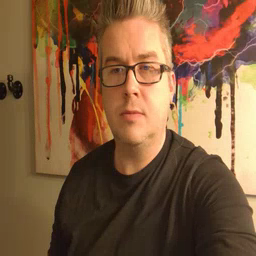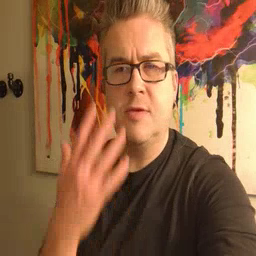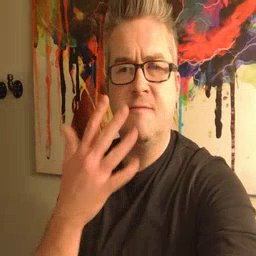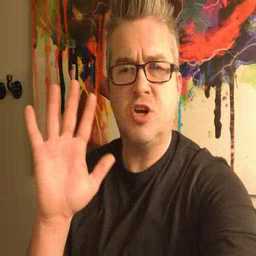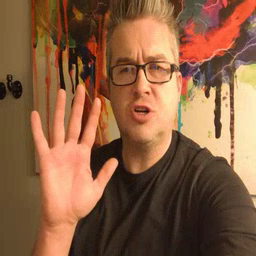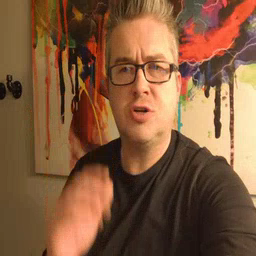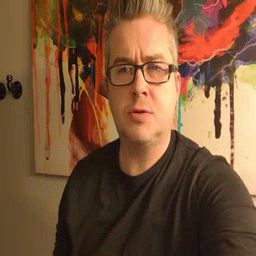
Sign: finish